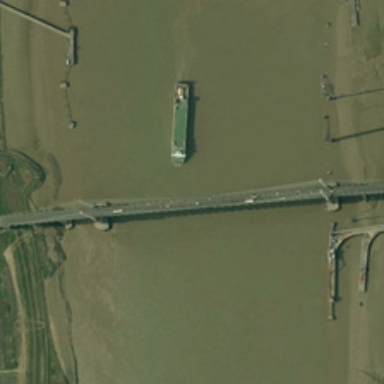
The huge freighter is being across the suspension bridege in the turbid broad river .